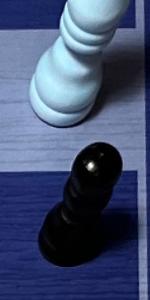
Label: Pawn_Black